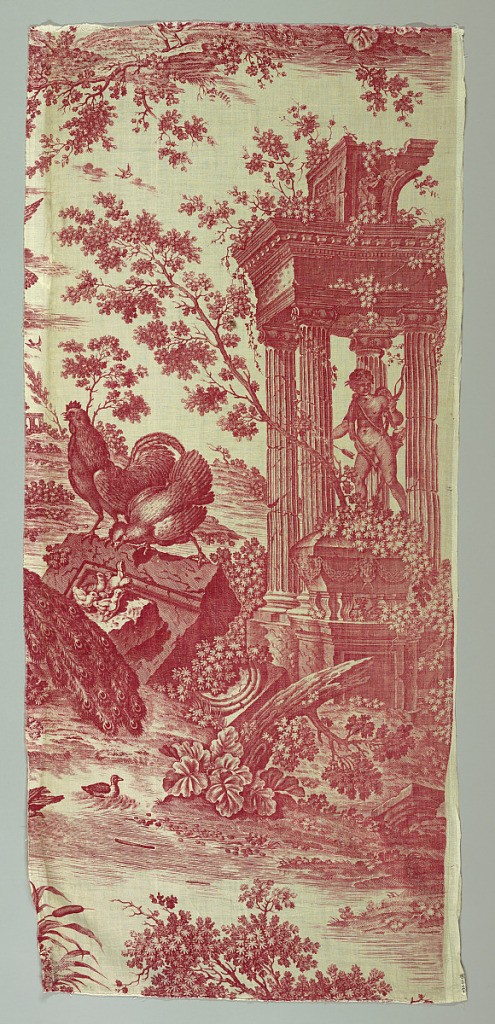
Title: Textile
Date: late 18th century
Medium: cotton Technique: printed by two plates printed sequentially on plain weave
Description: Large rectangular panel printed in red on white showing pastoral scenes and birds among ruins. French copy of an English toile entitled "The Old Ford," with minor variations.